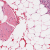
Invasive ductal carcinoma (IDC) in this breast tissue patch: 1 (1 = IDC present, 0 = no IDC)